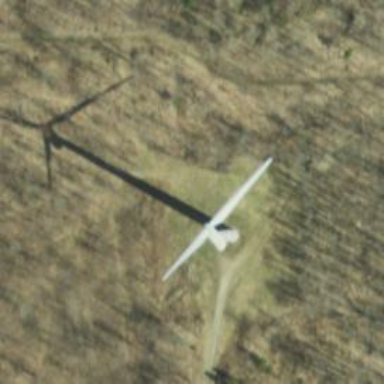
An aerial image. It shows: Wind generator powered by wind. The generator type is horizontal axis and it uses wind turbines.